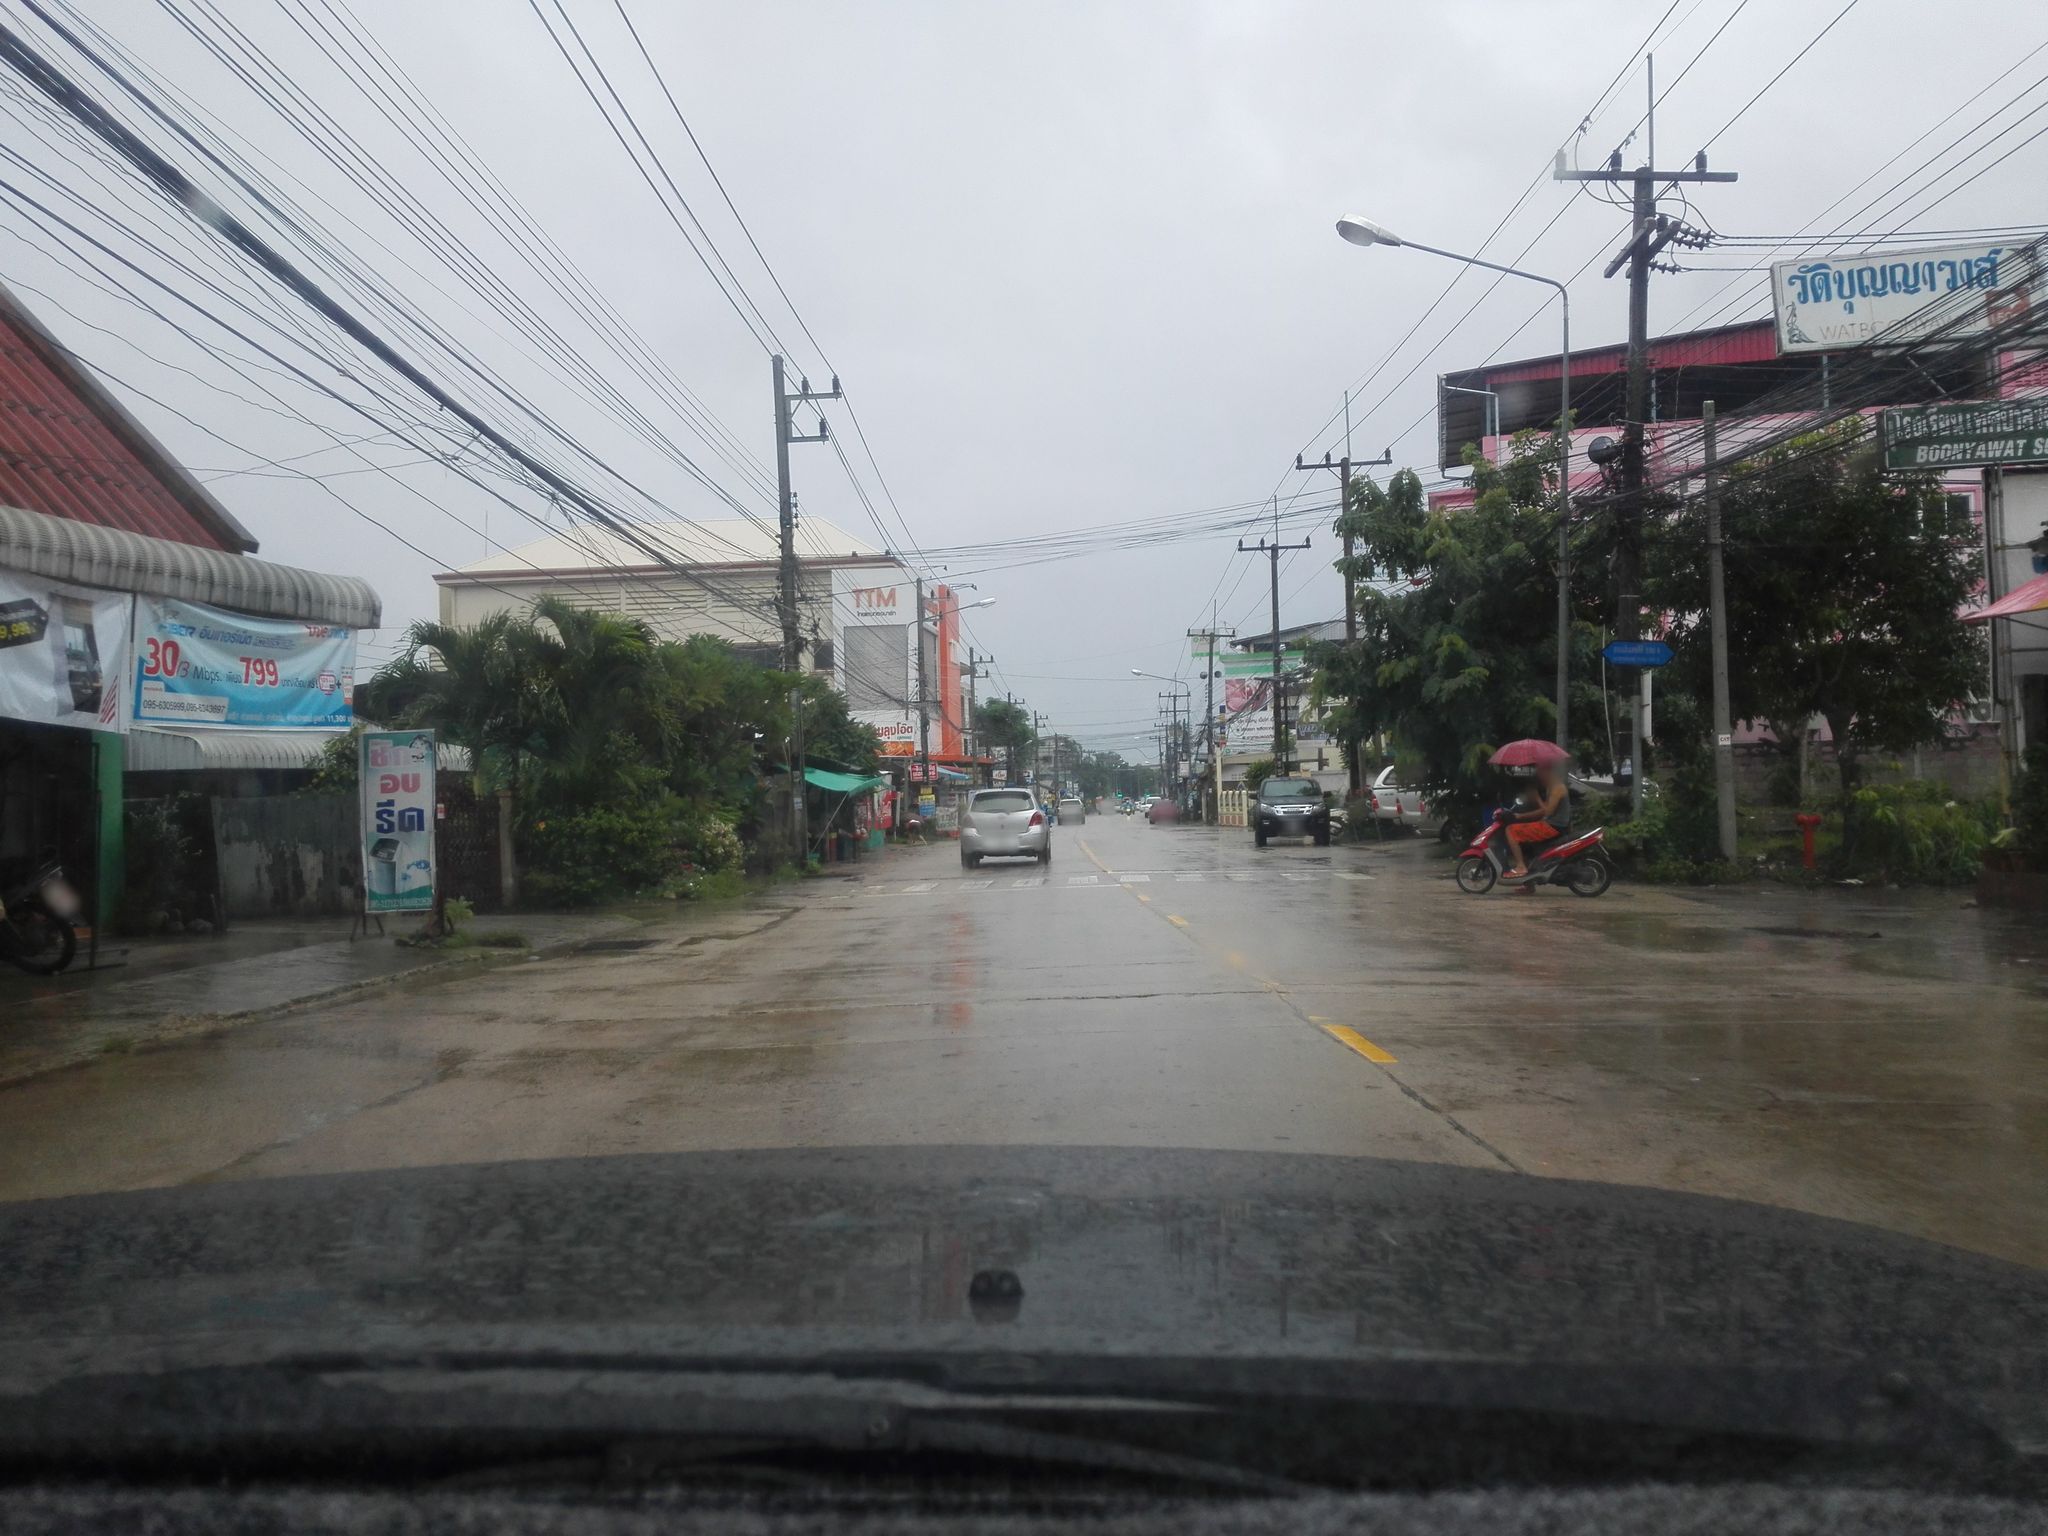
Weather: clear
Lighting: day
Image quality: good
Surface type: driving surface
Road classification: secondary
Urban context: dense urban cluster
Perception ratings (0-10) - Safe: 4.8, Lively: 4.57, Beautiful: 2.99, Boring: 1.05, Depressing: 6.62, Wealthy: 1.45